Question: i want to use the phones accelerometer for rolling a Ball in a Ball. The movement works
correctly, the problem is that when the ball hits the Wall. How can i get a smooth rolling
animation that the ball slides along the inner side of the bigger ball?

This is my current code to move the Ball and check the intersection:
'''
onSuccess: function(acceleration) {
var xPos = this.xPos + (-1 * (acceleration.x * 0.5));
var yPos = this.yPos + (acceleration.y * 0.5);
var intersect = this.intersection(xPos + 32,
yPos + 32,
32,
self.canvas.width * 0.5,
self.canvas.height * 0.5,
self.canvas.width * 0.5);
if (!intersect) {
this.yPos = yPos;
this.xPos = xPos;
}
this.cnv.clearRect(0.0, 0.0, this.canvas.width, this.canvas.height);
this.cnv.drawImage(this.target, this.xPos, this.yPos);
},
intersection: function(x0, y0, r0, x1, y1, r1) {
var a, dx, dy, d, h, rx, ry;
var x2, y2;
/* dx and dy are the vertical and horizontal distances between
* the circle centers.
*/
dx = x1 - x0;
dy = y1 - y0;
/* Determine the straight-line distance between the centers. */
d = Math.sqrt((dy*dy) + (dx*dx));
/* Check for solvability. */
if (d > (r0 + r1)) {
/* no solution. circles do not intersect. */
return false;
}
if (d < Math.abs(r0 - r1)) {
/* no solution. one circle is contained in the other */
return false;
}
/* 'point 2' is the point where the line through the circle
* intersection points crosses the line between the circle
* centers.
*/
/* Determine the distance from point 0 to point 2. */
a = ((r0*r0) - (r1*r1) + (d*d)) / (2.0 * d) ;
/* Determine the coordinates of point 2. */
x2 = x0 + (dx * a/d);
y2 = y0 + (dy * a/d);
/* Determine the distance from point 2 to either of the
* intersection points.
*/
h = Math.sqrt((r0*r0) - (a*a));
/* Now determine the offsets of the intersection points from
* point 2.
*/
rx = -dy * (h/d);
ry = dx * (h/d);
/* Determine the absolute intersection points. */
var xi = x2 + rx;
var xi_prime = x2 - rx;
var yi = y2 + ry;
var yi_prime = y2 - ry;
return [xi, xi_prime, yi, yi_prime];
}
};
'''
Thanks for Helping :)
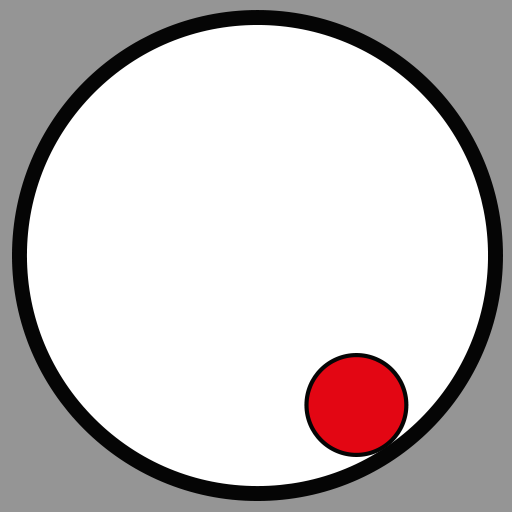
Answer: '''
x=x0+r*cos(a)
y=y0+r*sin(a)
'''
where:
- 'x0,y0'- 'r = R0-R1'- 'R0'- 'R1'
'a'
the simplest would be to place 'a=gravity direction'so:
'''
a=atanxy(acceleration.x,acceleration.y)
'''
the 'atanxy' is 'atan2' which is 4-quadrant arcus tangens. If you don't have it use mine
- <URL>
and correct the angle to your coordinate systems (maybe negate and or add some 90degree multiple)
If you have compatible coordinate systems between screen and device accelerometer then just scale acceleration vector to size '|r|' and add '(x0,y0)' to it and you have the same result without any goniometric function ...
so the movement is pretty easy:
'''
// in some timer with interval dt [sec]
velocity.x+=acceleration.x*dt;
velocity.y+=acceleration.y*dt;
position.x+=velocity.x*dt;
position.y+=velocity.y*dt;
'''
now 'if (|position-big_circle_center|>big_circle_radius)' an collision occurred so when you do not want any bounce (all energy was absorbed) then:
'''
position-=big_circle_center;
position*=big_circle_radius/|position|;
position+=big_circle_center;
'''
Now you need remove the radial speed and left just tangent speed:
'''
normal=position-big_circle_center; // normal vector to surface
normal*=dot(velocity,normal); // this is the normal speed part
velocity-=normal; // now just tangential speed should be left
'''

so after this just tangent (Yellow) part of velocity remains ... Hope I did not forget something (like make unit vector or +/- somewhere...)